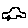
Label: car